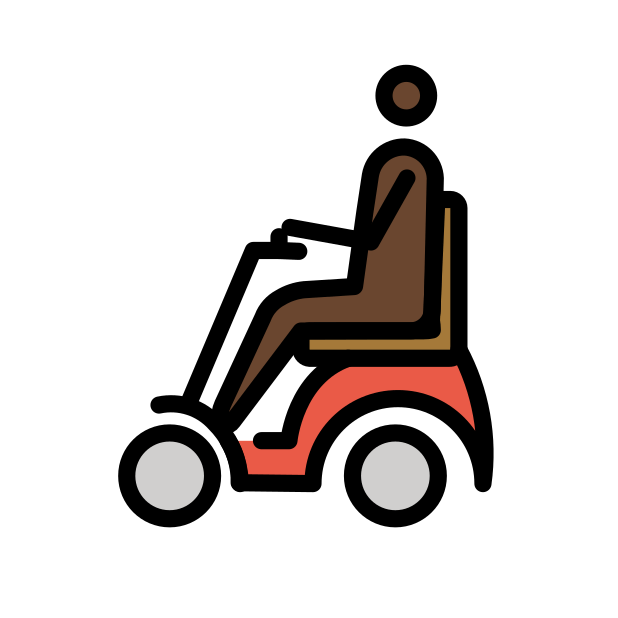
person in motorized wheelchair: dark skin tone